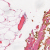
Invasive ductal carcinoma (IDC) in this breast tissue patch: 0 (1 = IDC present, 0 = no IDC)